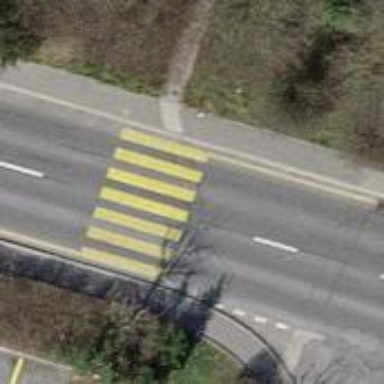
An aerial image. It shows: Uncontrolled crossing on the road.